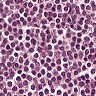
Metastatic tissue present: no